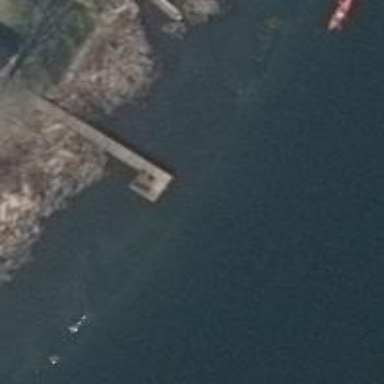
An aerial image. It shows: Man-made pier.